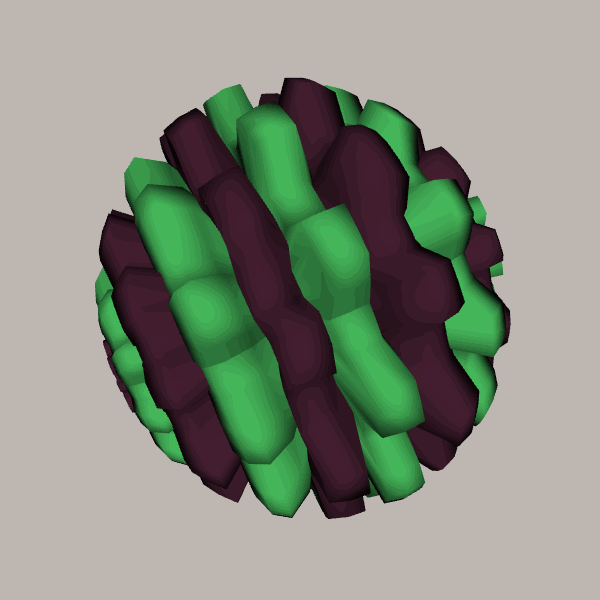
Background: light